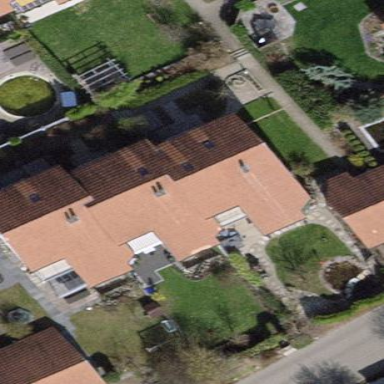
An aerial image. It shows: Terrace building.